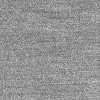
Atmospheric dust classification: dusty